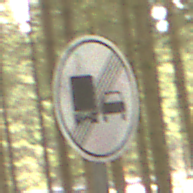
Verkehrszeichen: EndeUeberholverbotKraftfahrzeuge
Umgebung: Outdoor, Nature
Tageszeit: MorningAfternoon
Wetter: Overcast
Licht: Natural
Jahreszeit: Winter
Kontrast: LowContrast